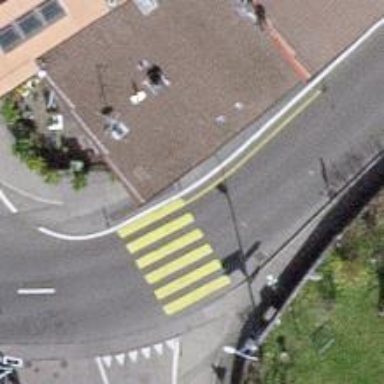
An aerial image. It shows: Marked zebra crossing on the road.